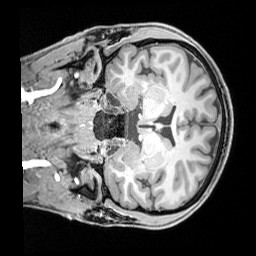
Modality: T1w
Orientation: coronal
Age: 26
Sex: male
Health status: healthy
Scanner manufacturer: siemens
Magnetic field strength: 3 T
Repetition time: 1.65 s
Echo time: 0.00182 s